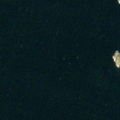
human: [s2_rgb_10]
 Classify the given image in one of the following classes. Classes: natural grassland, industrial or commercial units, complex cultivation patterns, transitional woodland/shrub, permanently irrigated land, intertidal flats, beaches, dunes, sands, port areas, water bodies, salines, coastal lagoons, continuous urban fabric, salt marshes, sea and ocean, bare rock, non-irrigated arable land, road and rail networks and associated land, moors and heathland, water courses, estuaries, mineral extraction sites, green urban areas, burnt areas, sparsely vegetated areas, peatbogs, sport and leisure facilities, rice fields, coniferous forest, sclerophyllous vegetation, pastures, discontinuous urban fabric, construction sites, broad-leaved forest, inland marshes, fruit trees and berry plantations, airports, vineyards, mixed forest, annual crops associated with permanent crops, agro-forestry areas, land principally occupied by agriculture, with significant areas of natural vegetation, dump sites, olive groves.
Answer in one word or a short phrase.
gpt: sea and ocean